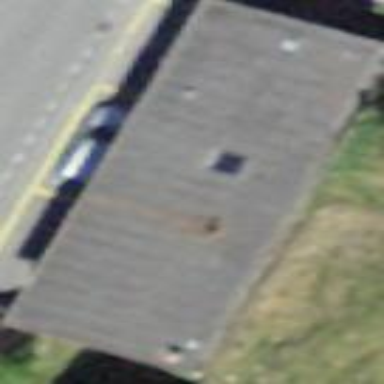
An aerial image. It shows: Garage.